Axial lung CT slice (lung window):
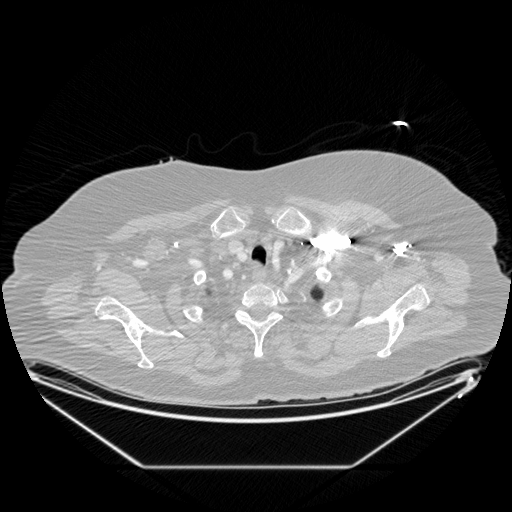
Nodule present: no